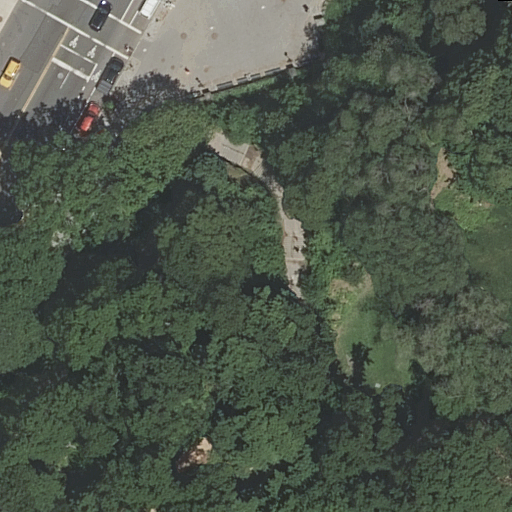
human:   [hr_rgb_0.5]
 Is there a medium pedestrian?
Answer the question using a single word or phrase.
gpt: no

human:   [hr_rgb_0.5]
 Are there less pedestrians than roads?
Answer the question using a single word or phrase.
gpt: yes

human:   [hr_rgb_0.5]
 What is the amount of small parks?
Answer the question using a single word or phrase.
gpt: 0

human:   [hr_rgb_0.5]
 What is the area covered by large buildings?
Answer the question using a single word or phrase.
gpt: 0m2

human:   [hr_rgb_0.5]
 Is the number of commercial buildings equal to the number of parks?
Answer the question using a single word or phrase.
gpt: no

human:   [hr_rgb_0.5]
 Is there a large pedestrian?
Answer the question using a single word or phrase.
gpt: yes

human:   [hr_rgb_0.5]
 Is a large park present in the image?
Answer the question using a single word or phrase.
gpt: yes

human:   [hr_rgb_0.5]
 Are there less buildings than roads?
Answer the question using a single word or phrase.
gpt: yes

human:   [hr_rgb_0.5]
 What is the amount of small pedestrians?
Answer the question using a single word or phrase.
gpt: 0

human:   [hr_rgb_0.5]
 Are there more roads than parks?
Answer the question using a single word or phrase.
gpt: yes

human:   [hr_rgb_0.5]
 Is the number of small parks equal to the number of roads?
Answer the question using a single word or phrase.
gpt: no

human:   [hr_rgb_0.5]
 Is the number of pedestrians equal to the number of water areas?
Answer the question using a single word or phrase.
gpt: no

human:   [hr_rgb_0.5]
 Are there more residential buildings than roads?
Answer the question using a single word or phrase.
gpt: no

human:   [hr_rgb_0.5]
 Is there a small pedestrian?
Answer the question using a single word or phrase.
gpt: no

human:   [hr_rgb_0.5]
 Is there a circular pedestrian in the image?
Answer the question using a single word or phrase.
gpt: no

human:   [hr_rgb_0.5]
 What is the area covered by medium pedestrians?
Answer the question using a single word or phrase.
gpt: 0m2

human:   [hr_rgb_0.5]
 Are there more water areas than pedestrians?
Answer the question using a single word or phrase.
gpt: no

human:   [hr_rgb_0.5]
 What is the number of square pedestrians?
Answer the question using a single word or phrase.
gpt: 0

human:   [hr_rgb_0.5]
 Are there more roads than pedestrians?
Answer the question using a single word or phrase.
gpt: yes

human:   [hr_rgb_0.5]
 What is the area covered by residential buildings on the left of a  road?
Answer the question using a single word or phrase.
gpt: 0m2

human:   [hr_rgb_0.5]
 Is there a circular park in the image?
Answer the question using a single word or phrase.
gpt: no

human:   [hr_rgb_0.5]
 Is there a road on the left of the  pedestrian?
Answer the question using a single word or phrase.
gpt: yes

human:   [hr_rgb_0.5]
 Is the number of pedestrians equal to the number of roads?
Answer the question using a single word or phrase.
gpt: no

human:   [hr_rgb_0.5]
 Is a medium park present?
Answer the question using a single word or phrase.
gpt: no

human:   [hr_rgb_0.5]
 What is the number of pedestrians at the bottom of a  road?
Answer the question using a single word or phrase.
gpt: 0

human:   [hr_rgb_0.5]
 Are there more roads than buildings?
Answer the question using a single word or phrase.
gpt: yes

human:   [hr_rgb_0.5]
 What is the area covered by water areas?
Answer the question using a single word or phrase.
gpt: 0m2

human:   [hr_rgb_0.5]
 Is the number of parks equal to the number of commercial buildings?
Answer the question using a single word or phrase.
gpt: no

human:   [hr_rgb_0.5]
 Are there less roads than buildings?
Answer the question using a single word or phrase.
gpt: no

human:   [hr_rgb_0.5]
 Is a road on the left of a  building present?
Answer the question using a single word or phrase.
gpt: no

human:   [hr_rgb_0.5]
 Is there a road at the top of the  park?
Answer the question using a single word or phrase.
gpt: yes

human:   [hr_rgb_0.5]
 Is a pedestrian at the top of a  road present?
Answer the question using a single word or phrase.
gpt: yes

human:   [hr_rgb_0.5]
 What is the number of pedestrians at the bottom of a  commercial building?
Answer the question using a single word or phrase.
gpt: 0

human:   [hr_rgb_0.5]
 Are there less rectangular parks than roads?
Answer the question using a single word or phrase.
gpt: yes

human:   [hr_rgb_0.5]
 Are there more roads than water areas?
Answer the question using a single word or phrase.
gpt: yes

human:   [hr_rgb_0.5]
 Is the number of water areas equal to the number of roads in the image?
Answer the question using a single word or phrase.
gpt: no